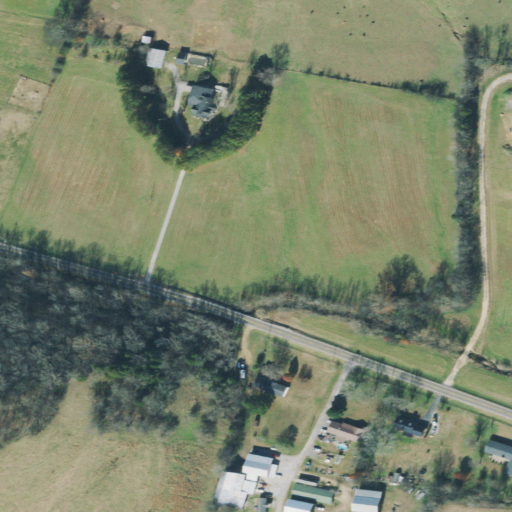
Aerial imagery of valley in Tennessee named Rails Hollow containing pasture, open development, deciduous forest, medium intensity development, low intensity development, high intensity development, and mixed forest